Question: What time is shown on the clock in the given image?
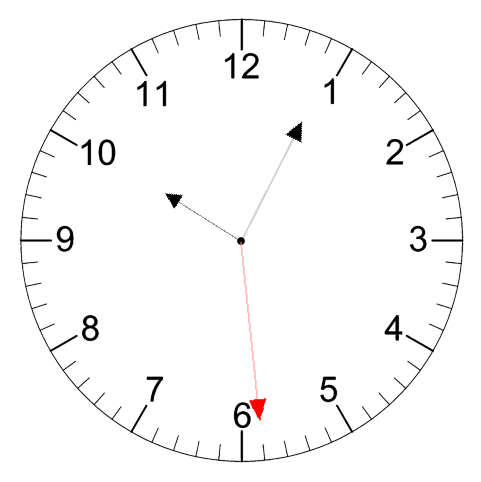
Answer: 10:04:29